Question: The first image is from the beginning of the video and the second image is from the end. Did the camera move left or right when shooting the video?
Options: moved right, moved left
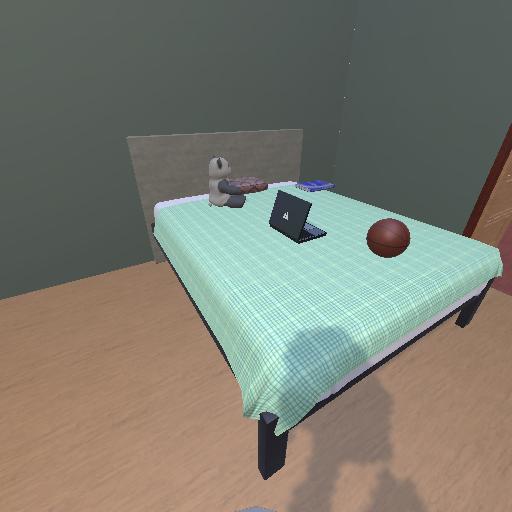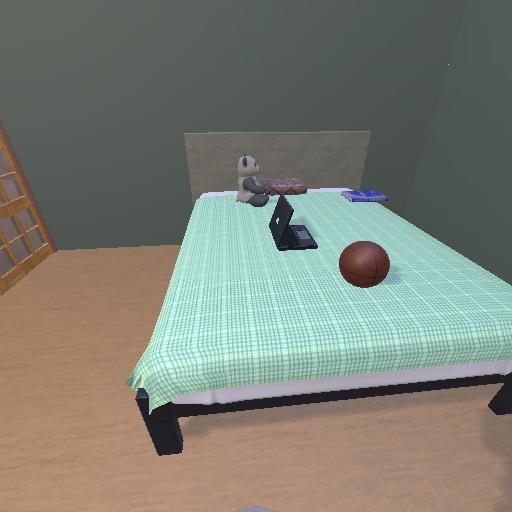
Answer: moved right